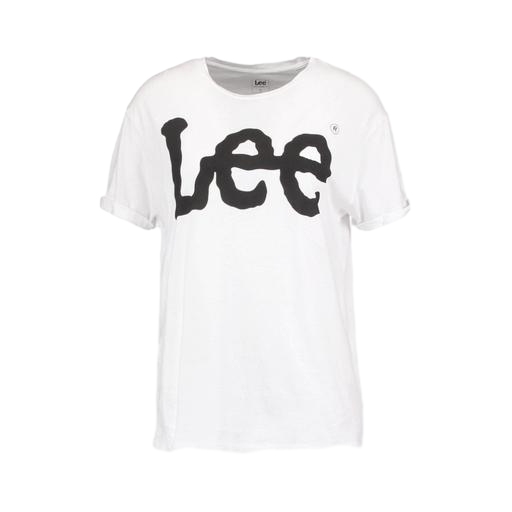
white lee top, light ble tee, white tshirt black lolo, white background